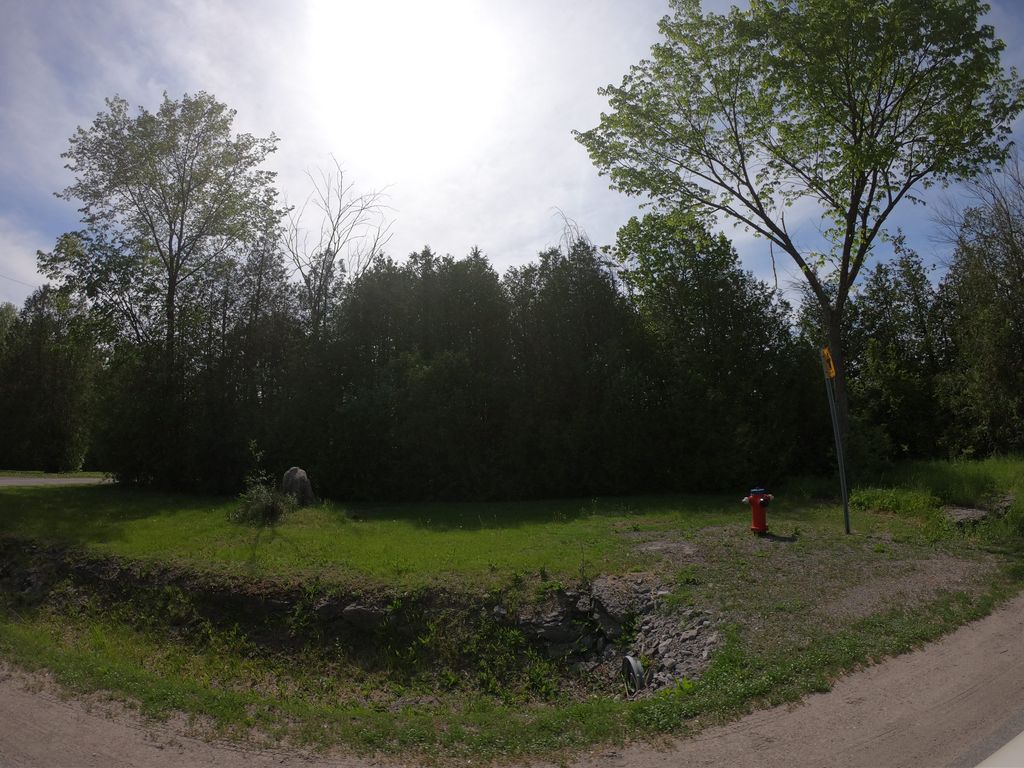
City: ottawa-gatineau